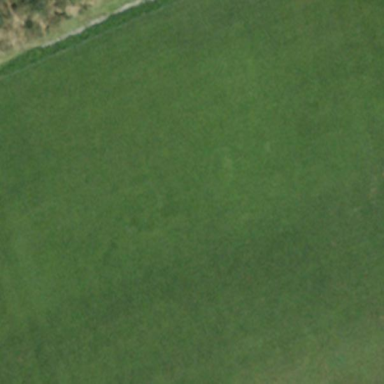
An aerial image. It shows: Pitch designated as leisure land.